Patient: sex F, age 38
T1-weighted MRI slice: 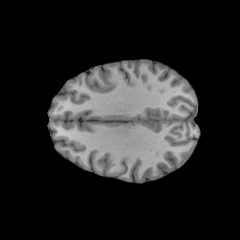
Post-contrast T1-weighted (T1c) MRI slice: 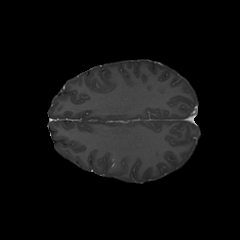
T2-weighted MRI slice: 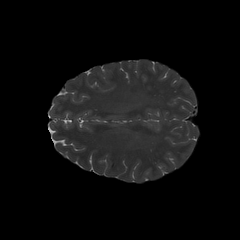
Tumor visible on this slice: no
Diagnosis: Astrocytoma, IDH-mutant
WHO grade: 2